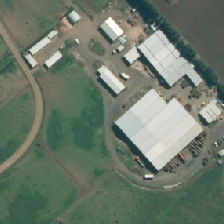
Land cover: urban_build_up